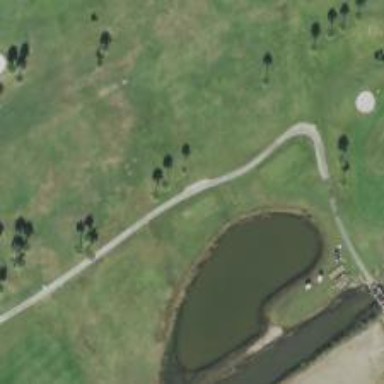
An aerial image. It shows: Pathway for golfing.